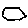
Label: hexagon